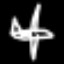
Label: airplane